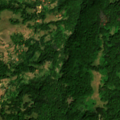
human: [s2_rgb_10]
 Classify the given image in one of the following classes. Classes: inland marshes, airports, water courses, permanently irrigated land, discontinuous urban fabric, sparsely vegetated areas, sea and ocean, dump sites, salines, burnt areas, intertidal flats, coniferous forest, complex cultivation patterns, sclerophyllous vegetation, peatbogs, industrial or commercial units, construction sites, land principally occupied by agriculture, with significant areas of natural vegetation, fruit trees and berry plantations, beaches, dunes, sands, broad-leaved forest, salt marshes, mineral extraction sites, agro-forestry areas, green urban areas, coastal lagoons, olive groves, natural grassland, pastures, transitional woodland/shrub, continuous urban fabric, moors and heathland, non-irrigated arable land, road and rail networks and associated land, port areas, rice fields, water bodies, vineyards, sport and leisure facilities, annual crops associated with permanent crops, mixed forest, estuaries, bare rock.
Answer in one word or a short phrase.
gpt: land principally occupied by agriculture, with significant areas of natural vegetation, broad-leaved forest, transitional woodland/shrub